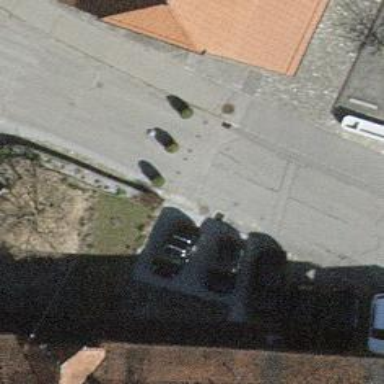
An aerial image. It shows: Bollard barrier.